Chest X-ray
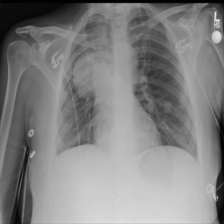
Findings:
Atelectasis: negative
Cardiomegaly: negative
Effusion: negative
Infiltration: negative
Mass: positive
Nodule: negative
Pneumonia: negative
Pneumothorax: negative
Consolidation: negative
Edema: negative
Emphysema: negative
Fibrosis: negative
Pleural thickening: negative
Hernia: negative